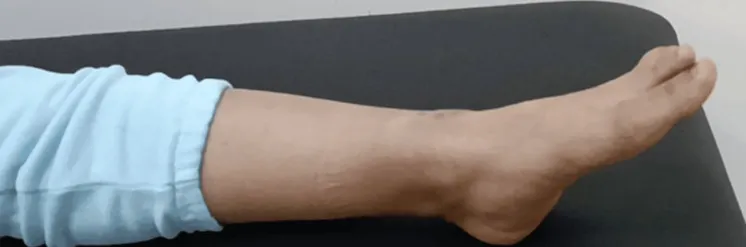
Clinical image demonstrating full flexion range of motion.
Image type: radiology (x_ray)